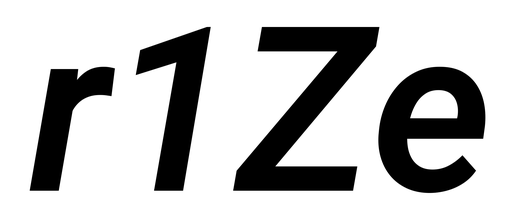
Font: Roboto-Italic_SemiBold_Italic